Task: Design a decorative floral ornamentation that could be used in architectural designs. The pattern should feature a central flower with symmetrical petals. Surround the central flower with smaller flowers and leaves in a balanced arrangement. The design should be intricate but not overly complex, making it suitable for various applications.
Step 258:
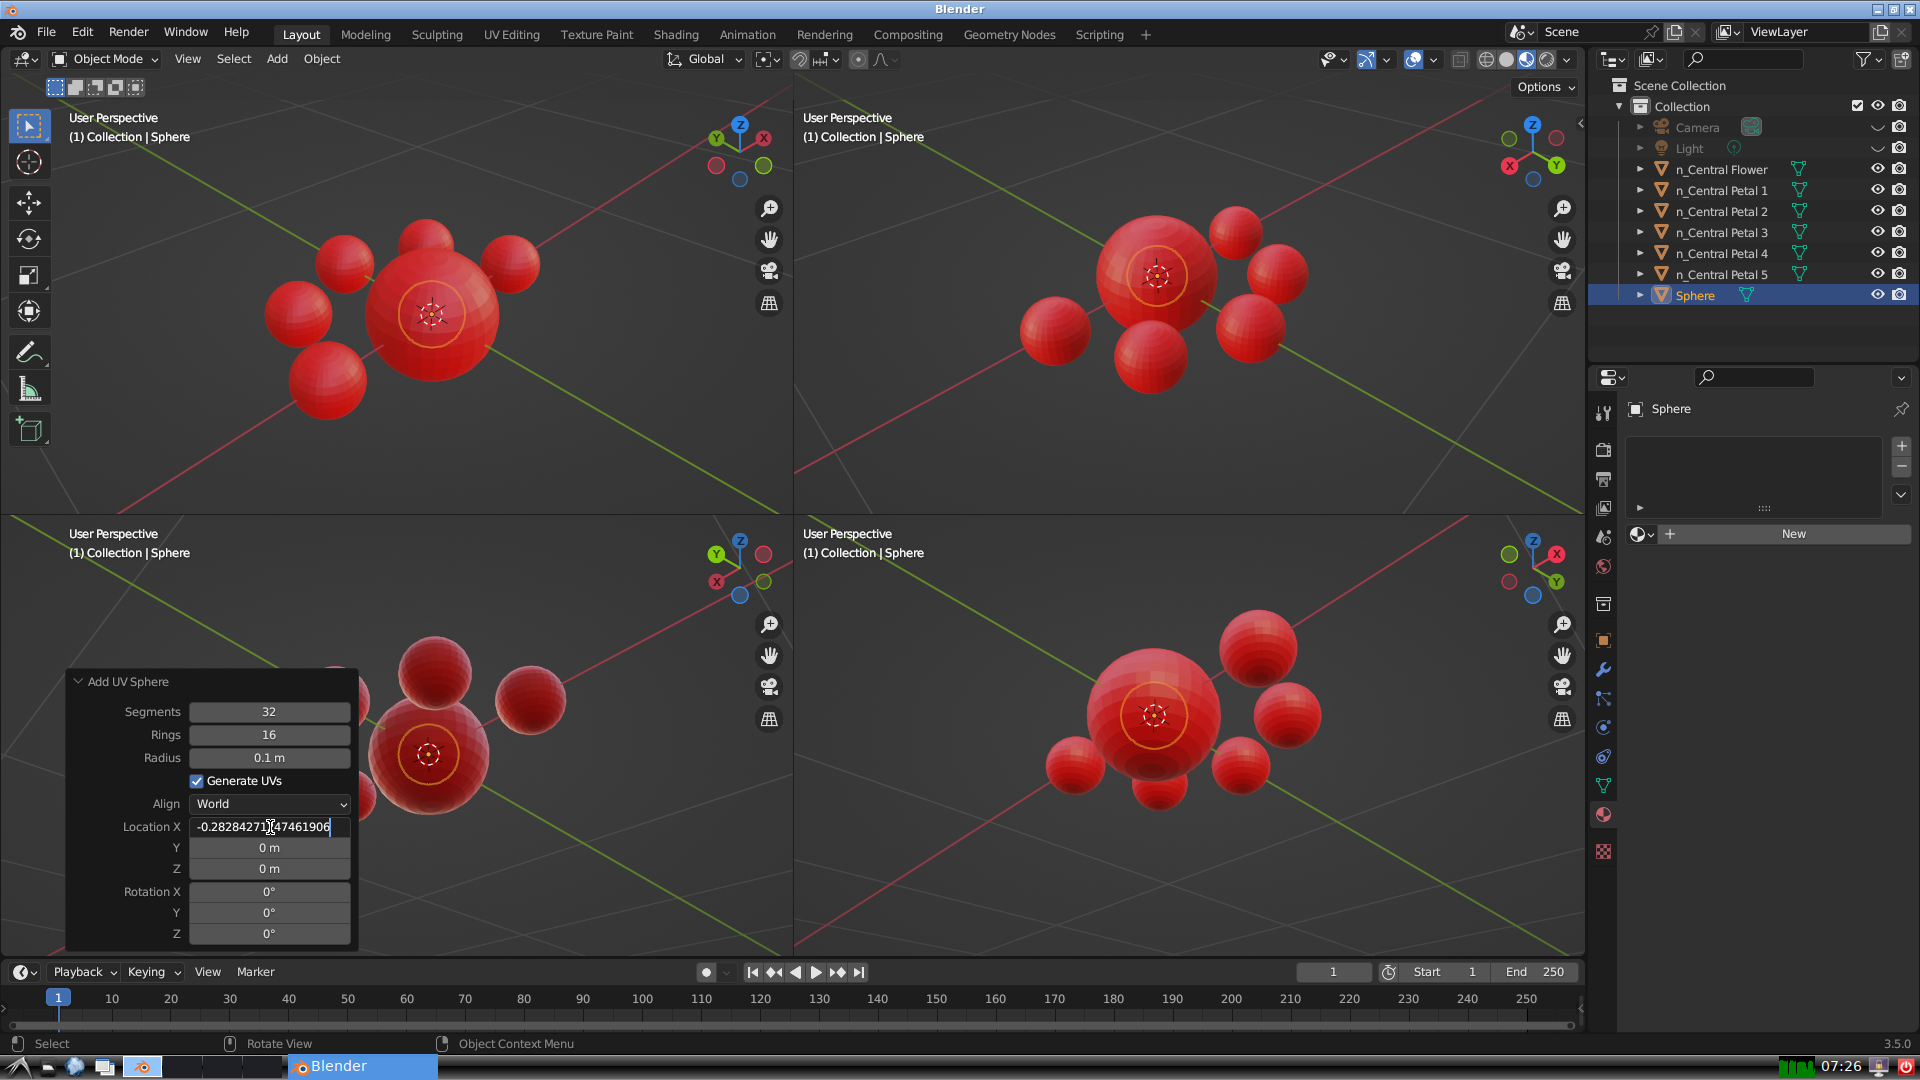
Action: {"key_press": ['Return']}